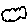
Label: cloud